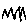
Label: zigzag